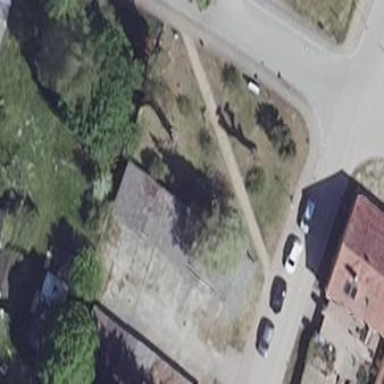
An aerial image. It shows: Garage.